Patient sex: M
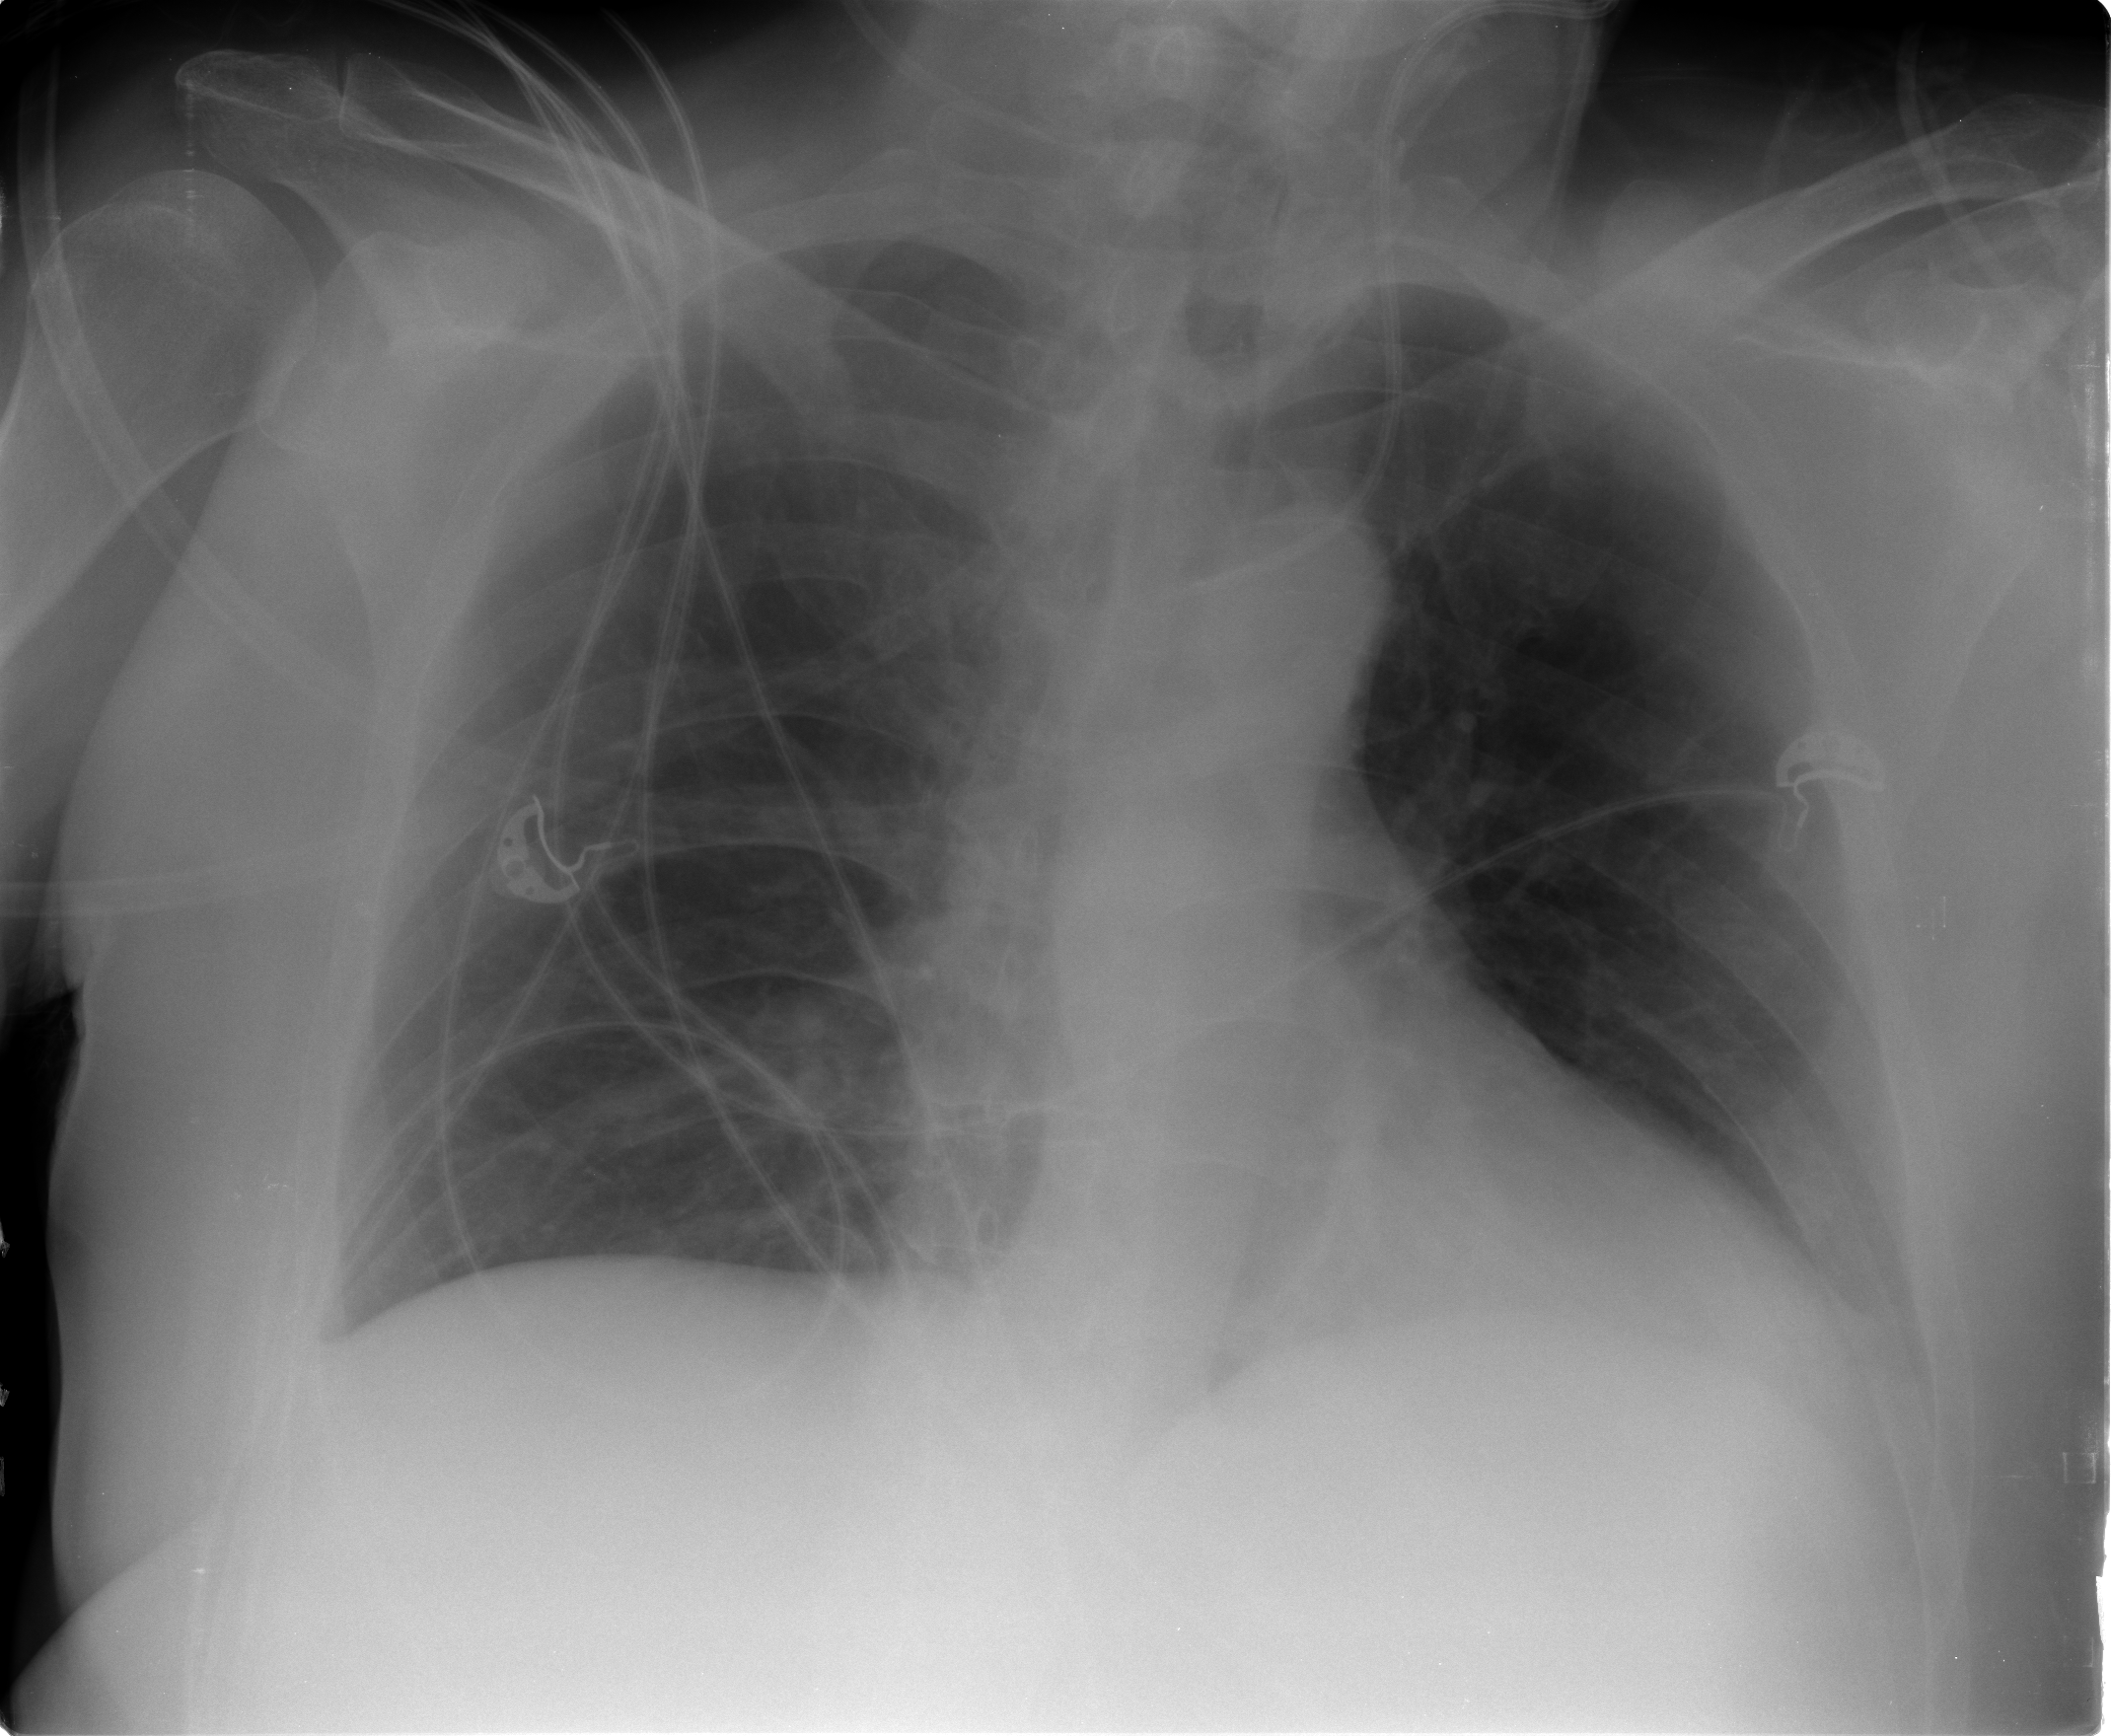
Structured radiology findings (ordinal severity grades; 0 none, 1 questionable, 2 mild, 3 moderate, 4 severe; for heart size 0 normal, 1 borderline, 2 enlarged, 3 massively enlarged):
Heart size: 0
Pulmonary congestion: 0
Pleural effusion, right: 1
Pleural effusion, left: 0
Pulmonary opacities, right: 0
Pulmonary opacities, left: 0
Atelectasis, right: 0
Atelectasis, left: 2